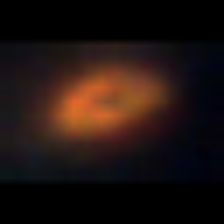
Taxon: Unknown_phyto
Group: Unknown